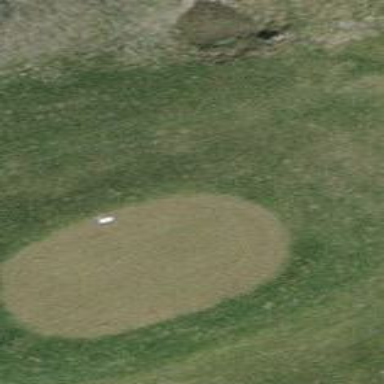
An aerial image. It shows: Grass area designated as golf tee.